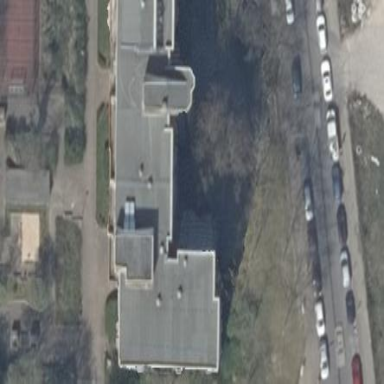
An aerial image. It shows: Apartment building with flat roof.